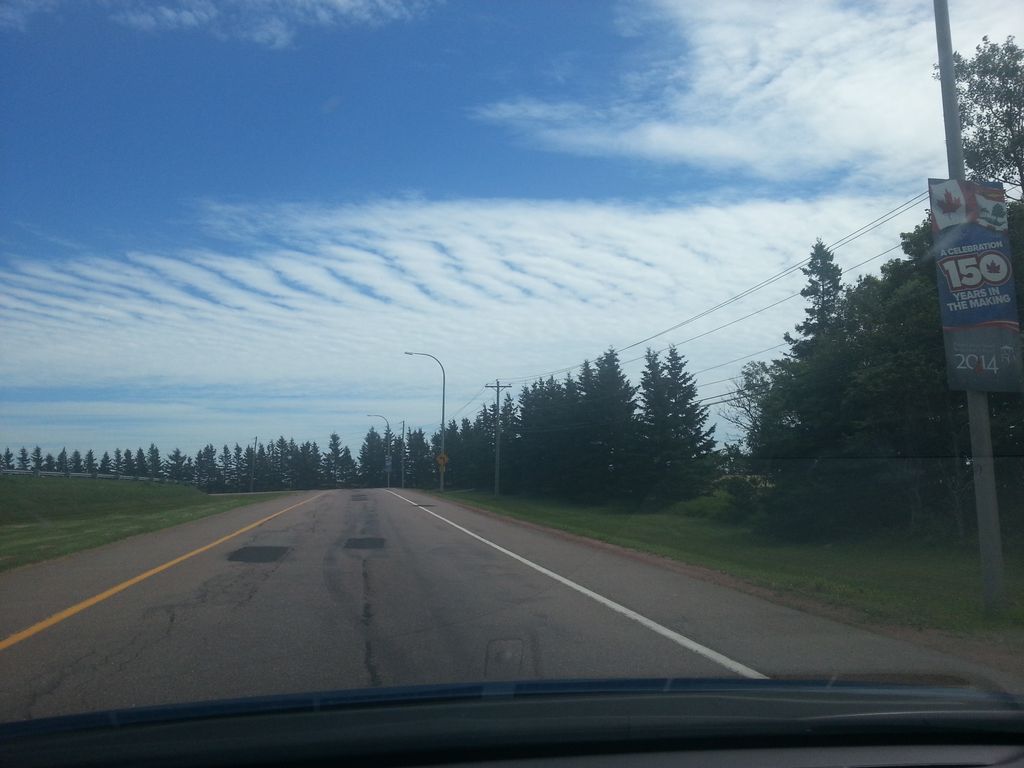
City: charlottetown